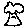
Label: tree